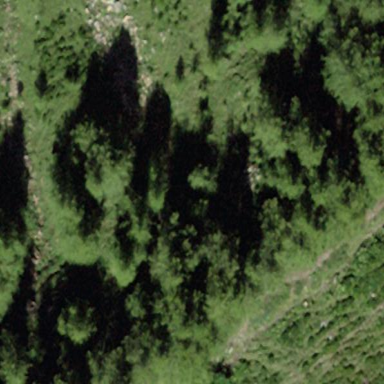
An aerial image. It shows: Forest area.